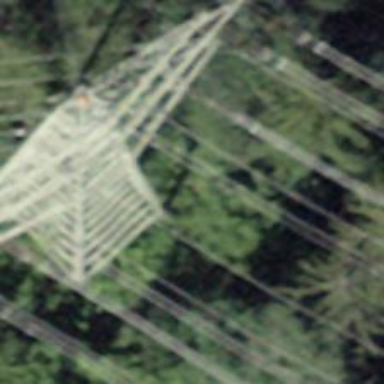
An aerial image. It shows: Power tower.